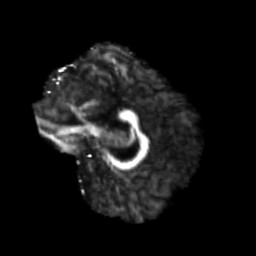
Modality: FA
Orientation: sagittal
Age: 21
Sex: male
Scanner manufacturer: siemens
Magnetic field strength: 3 T
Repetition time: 3.5 s
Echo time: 0.125 s